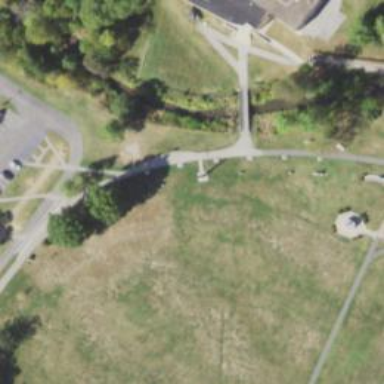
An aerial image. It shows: Historical war memorial.